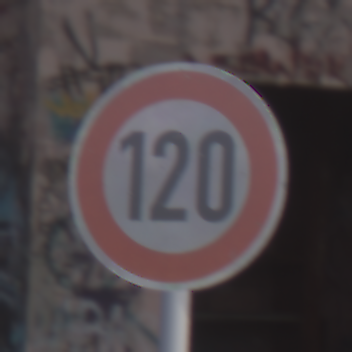
Verkehrszeichen: Geschwindigkeit120
Umgebung: Outdoor, Suburban
Tageszeit: SunriseSunset
Wetter: PartlyCloudy
Licht: Natural
Jahreszeit: NotSpecified
Kontrast: LowContrast